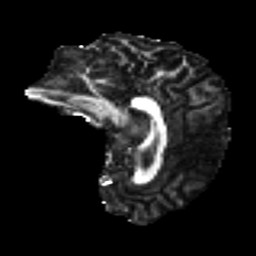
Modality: FA
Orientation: sagittal
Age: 36
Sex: male
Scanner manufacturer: ge
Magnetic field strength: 3 T
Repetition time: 7.8 s
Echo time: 0.0606 s